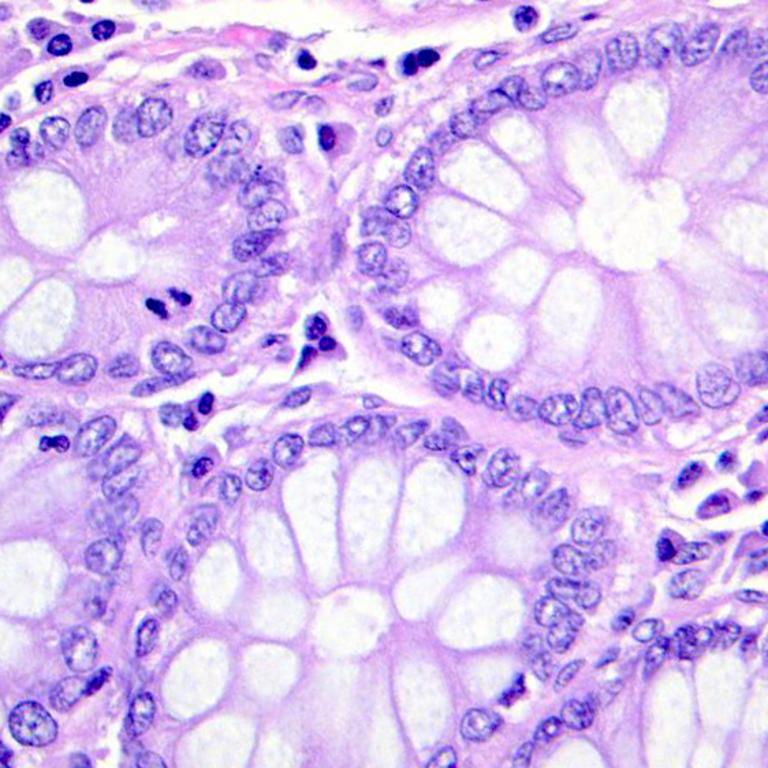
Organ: colon
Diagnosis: benign